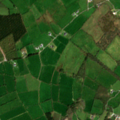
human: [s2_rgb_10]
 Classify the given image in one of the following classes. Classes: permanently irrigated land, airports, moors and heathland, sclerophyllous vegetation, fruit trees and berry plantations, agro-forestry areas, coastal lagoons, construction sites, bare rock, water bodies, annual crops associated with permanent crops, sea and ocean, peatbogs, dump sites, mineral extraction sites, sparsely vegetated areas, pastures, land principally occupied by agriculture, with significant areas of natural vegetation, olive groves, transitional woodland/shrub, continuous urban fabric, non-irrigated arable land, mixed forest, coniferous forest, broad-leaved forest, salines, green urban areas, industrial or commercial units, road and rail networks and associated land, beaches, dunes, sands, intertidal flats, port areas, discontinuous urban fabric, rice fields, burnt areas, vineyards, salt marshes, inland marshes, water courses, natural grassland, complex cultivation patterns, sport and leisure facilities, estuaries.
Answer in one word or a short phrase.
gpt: pastures